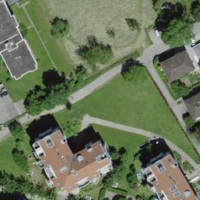
EUNIS habitat code: 54
Species observed at this site:
Chorthippus brunneus